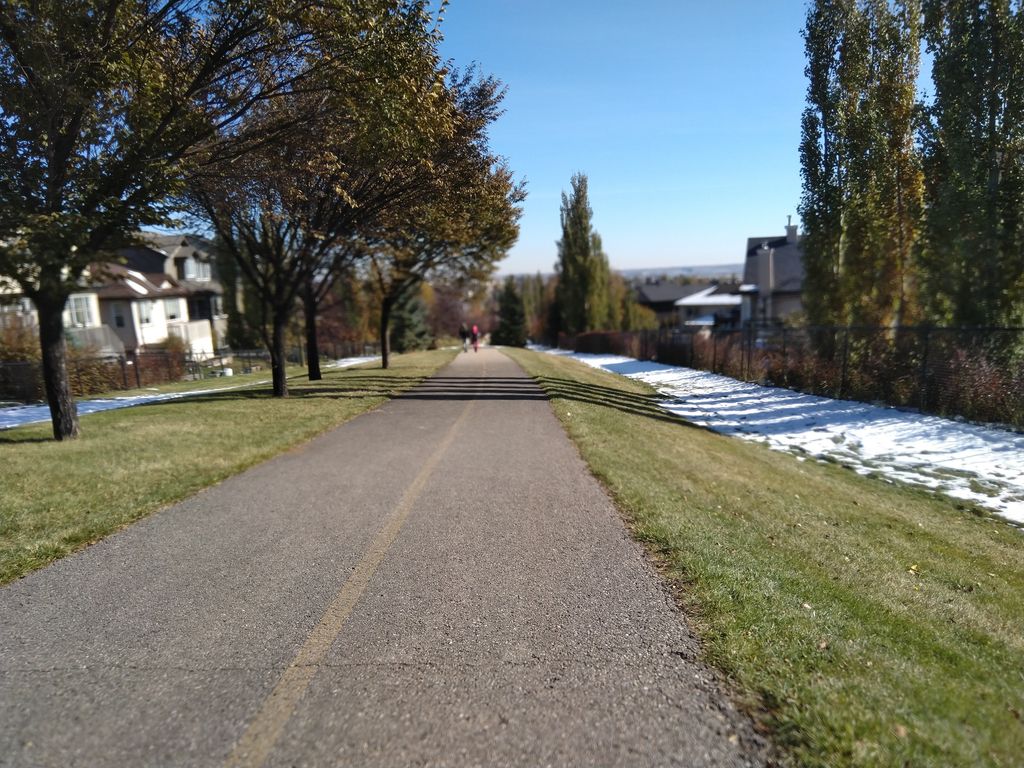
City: calgary